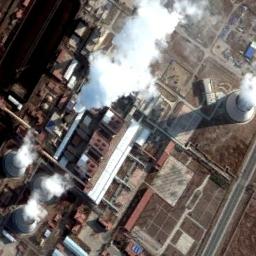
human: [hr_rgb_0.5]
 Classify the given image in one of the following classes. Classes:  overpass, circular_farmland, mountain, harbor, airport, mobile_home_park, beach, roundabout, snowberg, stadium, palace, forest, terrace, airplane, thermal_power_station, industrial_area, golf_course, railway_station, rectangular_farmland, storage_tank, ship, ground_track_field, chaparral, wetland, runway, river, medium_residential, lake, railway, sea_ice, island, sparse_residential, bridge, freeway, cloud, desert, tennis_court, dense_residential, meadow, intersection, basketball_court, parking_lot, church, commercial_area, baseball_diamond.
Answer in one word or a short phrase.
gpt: thermal_power_station